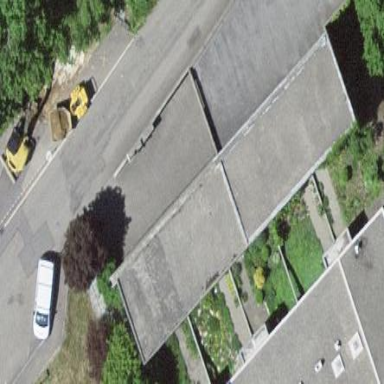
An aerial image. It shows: Garage building.